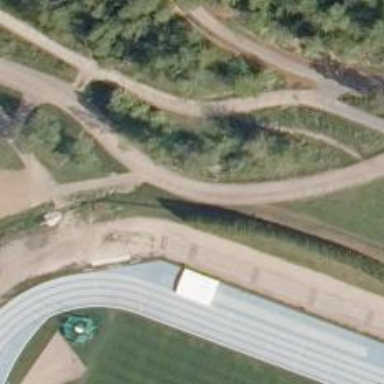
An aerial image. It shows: Track suitable for nordic skiing. The track is groomed for both classic and skating techniques.